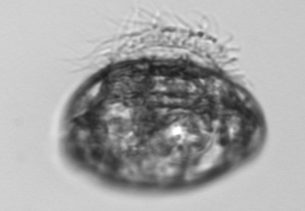
Label: Pelagostrobilidium